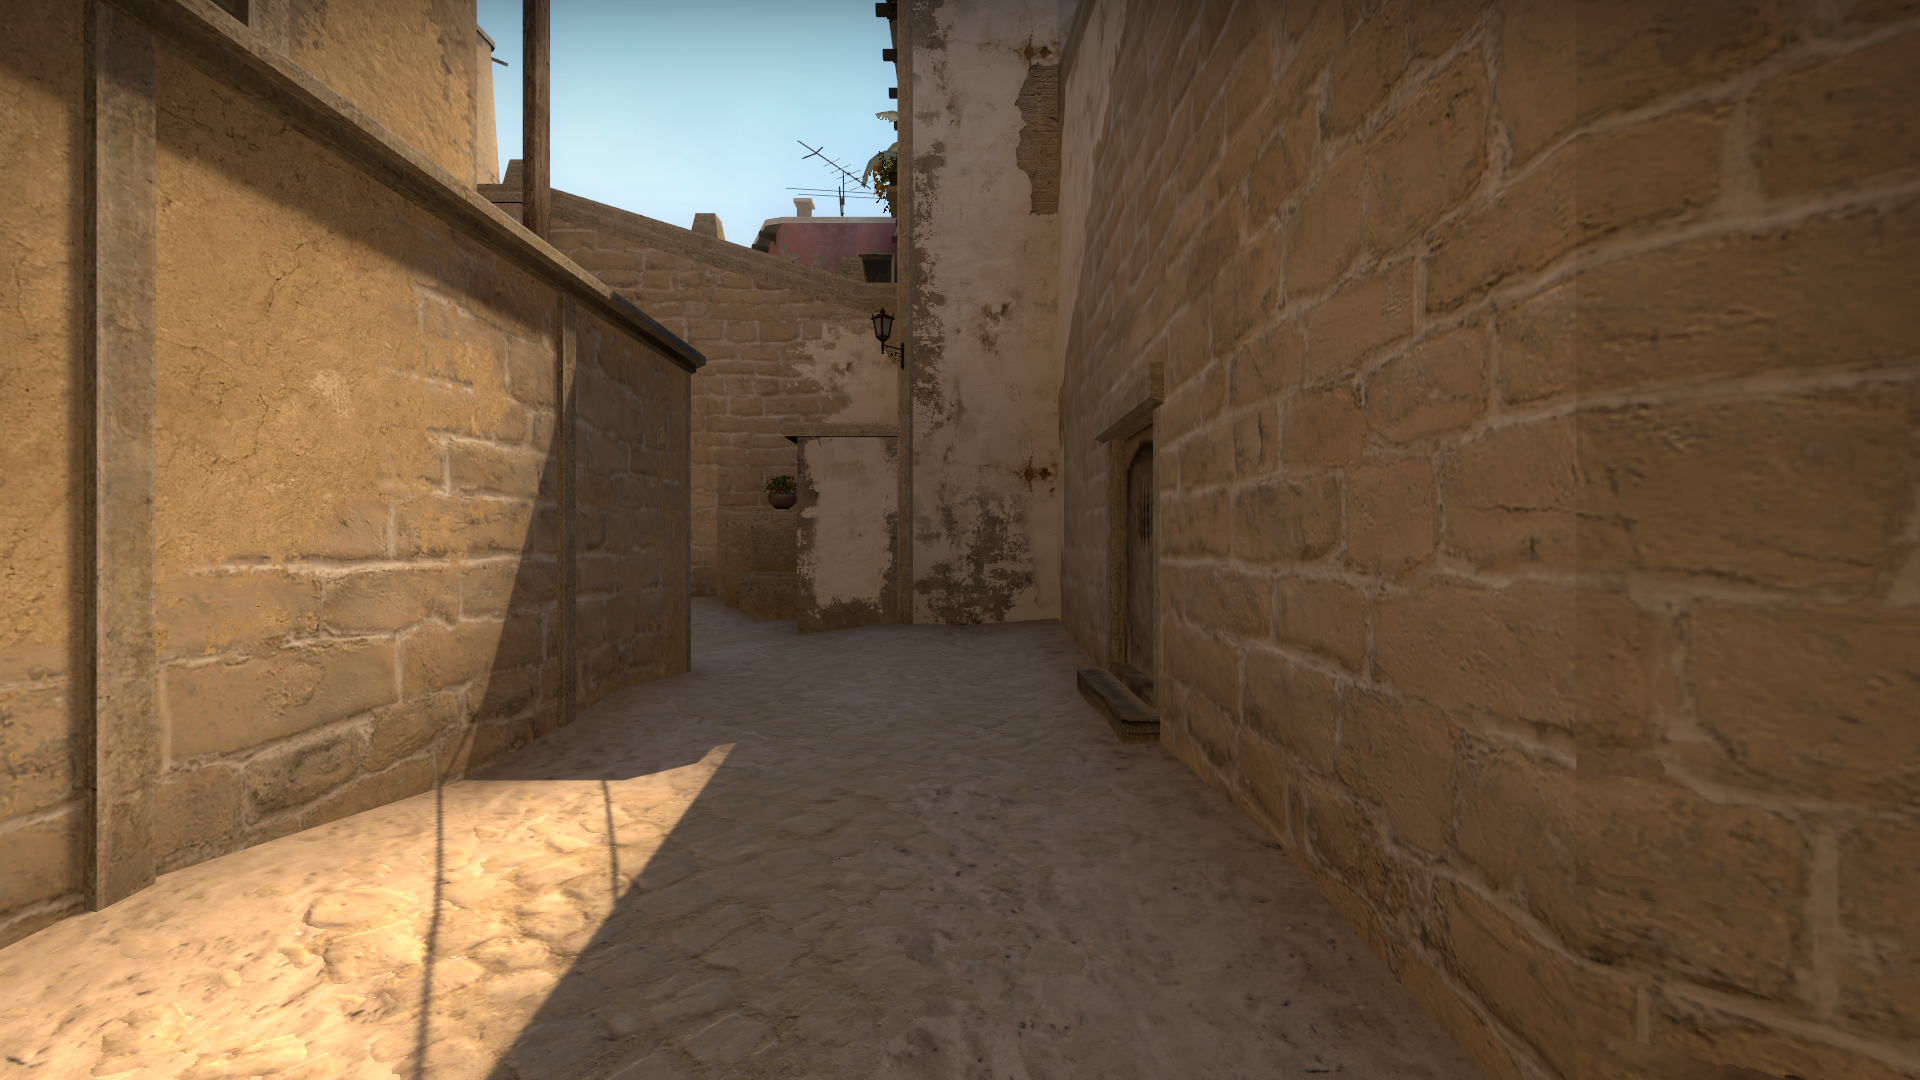
Map: de_mirage